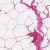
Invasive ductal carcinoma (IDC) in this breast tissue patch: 0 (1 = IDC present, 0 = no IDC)